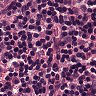
Metastatic tissue present: yes